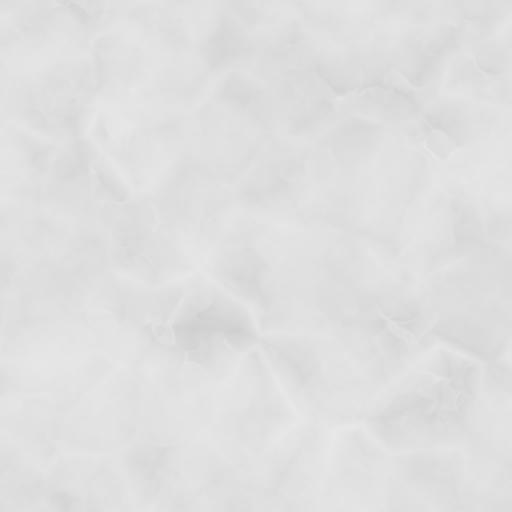
Tags: creased paper white